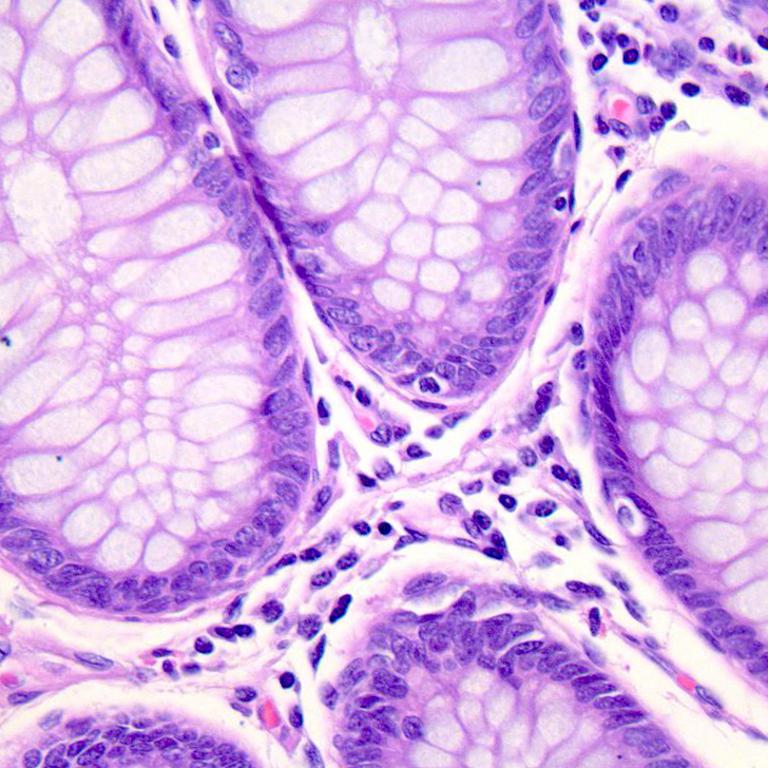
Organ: colon
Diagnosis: benign